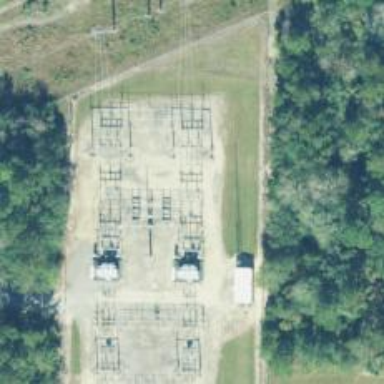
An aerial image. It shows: Switch for power supply.